Question: I need to programmatically do the following. How can I do this? The code should be dynamic enough to fit a portrait view inside landscape also. The views are not UIImageViews.

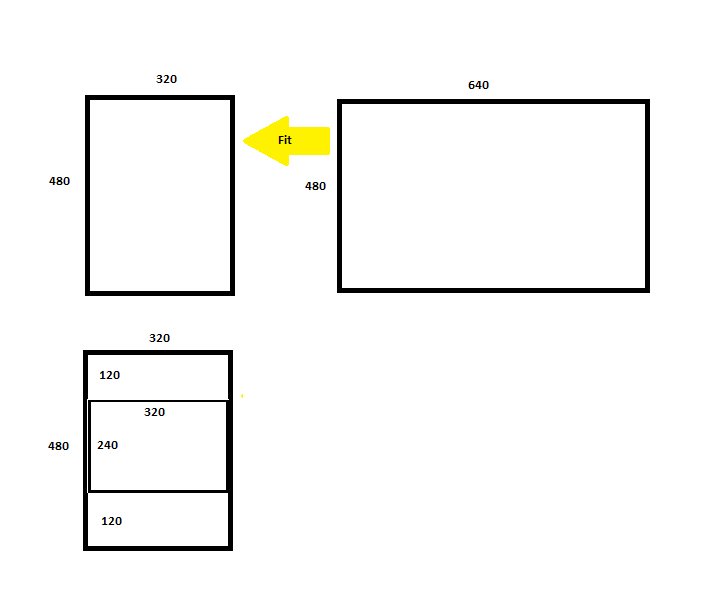
Answer: If you don't mind including the 'AVFoundation' framework in your project, you can use: 'AVMakeRectWithAspectRatioInsideRect(CGSize aspectRatio, CGRect boundingRect);'
Its documentation states:
> Returns a scaled CGRect that maintains the aspect ratio specified by a CGSize within a bounding CGRect.
It can be used as:
'''
subview.frame = AVMakeRectWithAspectRatioInsideRect(subview.bounds.size, superview.bounds);
'''
> : The width and height ratio (aspect ratio) you want to maintain.: The bounding rectangle you want to fit into.